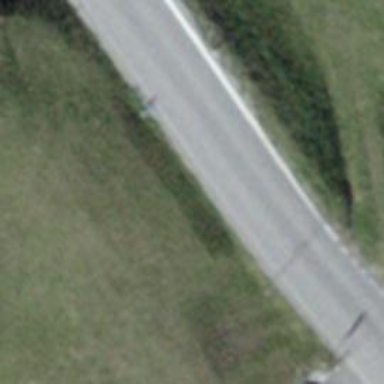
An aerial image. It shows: Tertiary road.